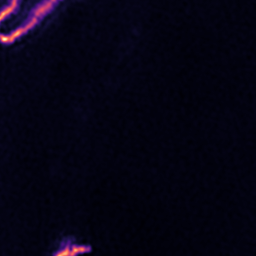
Label: Super-resolution ER image